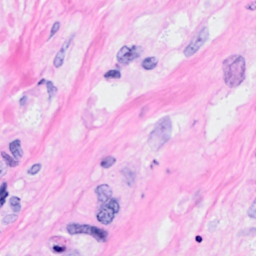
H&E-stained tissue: Breast